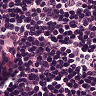
Metastatic tissue present: no